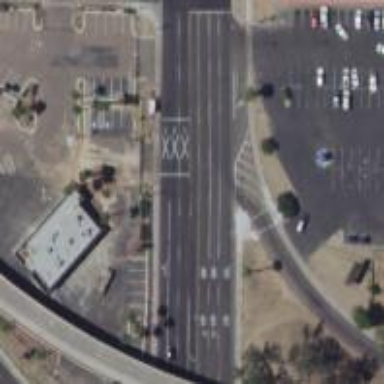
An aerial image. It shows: Secondary link road with asphalt surface.